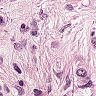
Metastatic tissue present: yes